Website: walmart
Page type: cart
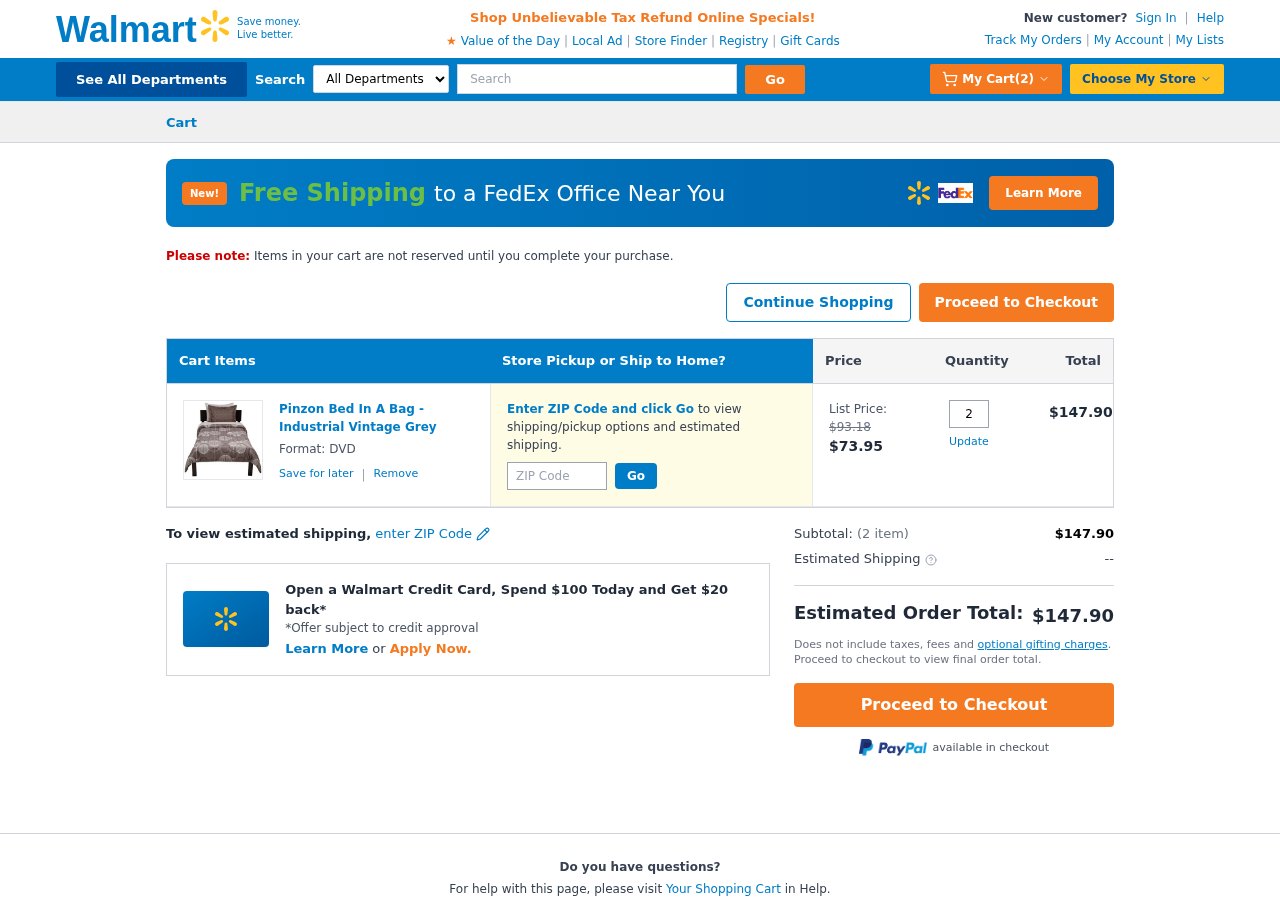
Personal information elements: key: PII_POSTCODE
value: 64266
Product elements: key: PRODUCT1_NAME
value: Pinzon Bed In A Bag - Industrial Vintage Grey
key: PRODUCT1_PRICE
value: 73.95
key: PRODUCT1_QUANTITY
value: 2
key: PRODUCT1_ORIGINAL_PRICE
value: $93.18
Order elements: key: ORDER_NUM_ITEMS
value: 2
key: ORDER_SUBTOTAL
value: $147.90
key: ORDER_TOTAL
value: $147.90
Search elements: key: HEADER_SEARCH
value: Search